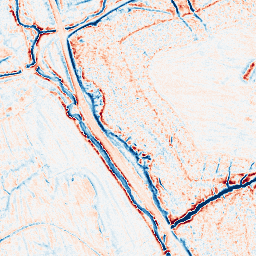
Category: classical
Decomposition family: gaussian_anisotropic
Decomposition parameters: sigma_x: 2
sigma_y: 2
Upsampling method: bspline
Upsampling parameters: scale: 8
Upsampling scale: 8